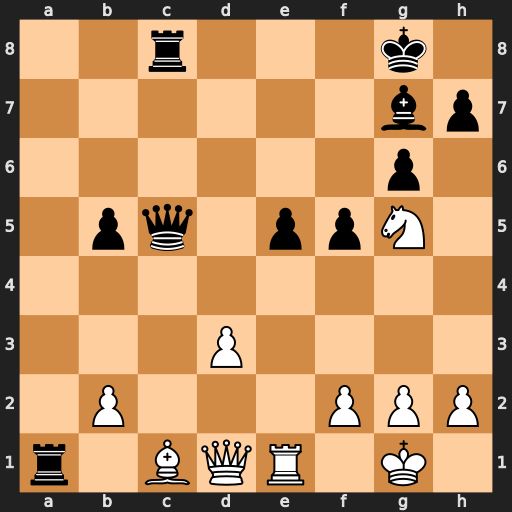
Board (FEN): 2r3k1/6bp/6p1/1pq1ppN1/8/3P4/1P3PPP/r1BQR1K1
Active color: w
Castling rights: -
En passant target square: -
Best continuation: Qb3+ Qc4 dxc4